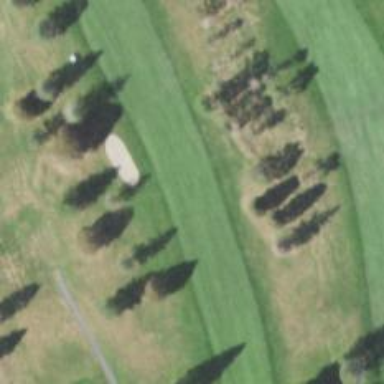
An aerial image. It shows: Golf hole.